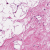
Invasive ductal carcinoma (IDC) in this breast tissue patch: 0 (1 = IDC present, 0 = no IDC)